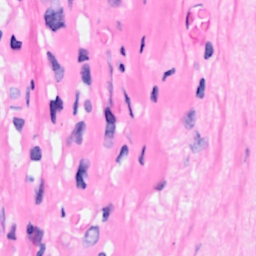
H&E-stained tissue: Breast